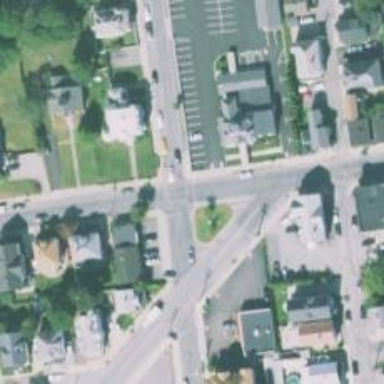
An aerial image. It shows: Marked road crossing.